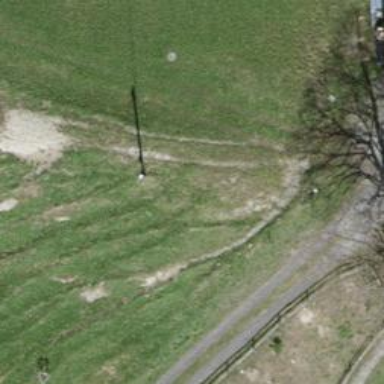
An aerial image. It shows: Minor power line.